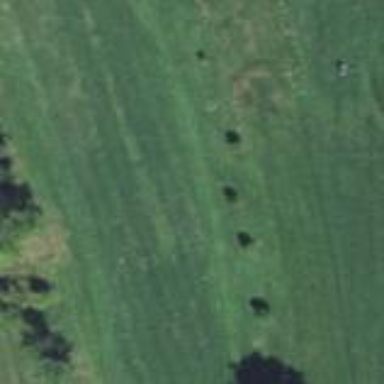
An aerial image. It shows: Well-maintained grassy area designated as golf fairway. It is part of golf sport facility.